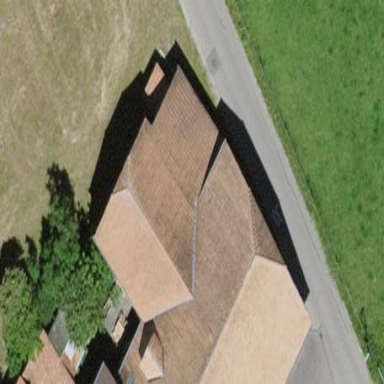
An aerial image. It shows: Rural barn.